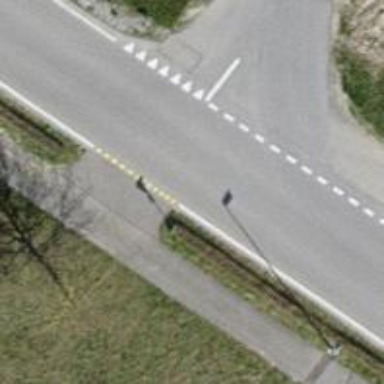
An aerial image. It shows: Cycleway.